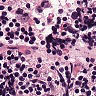
Metastatic tissue present: no